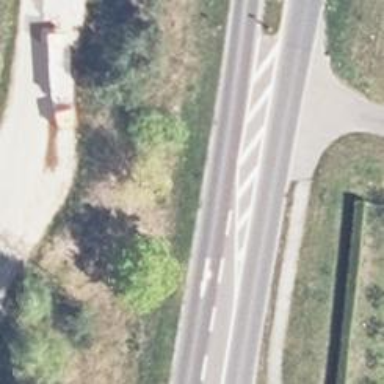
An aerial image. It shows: Asphalt road classified as primary highway.